Question: I have an outer div with a few inner divs like this:
HTML:
'''
<div class="clearfix bigBox">
<div class="bigBoxBody">
<div class="containerWithHeaderContent">
</div>
</div>
</div>
'''
CSS:
'''
#content .bigBox {
padding-bottom: 9px;
width: 100%;
}
#content .containerWithHeader, .containerWithHeaderContent {
padding: 10px 0;
width: 100%;
}
.clearfix:after {
clear: both;
content: " ";
display: block;
font-size: 0;
height: 0;
line-height: 0;
visibility: hidden;
width: 0;
}
'''
My problem is that the inner div ('bigBoxBody') does not seem to be getting the height in line with the height of the outer div ('bigBox').
Screen shot:
(The outer div is red, and the inner div is green.)

I am not sure what is wrong with this, or if there are any other things that need to be taken care of using CSS.
jsFiddle: <URL>
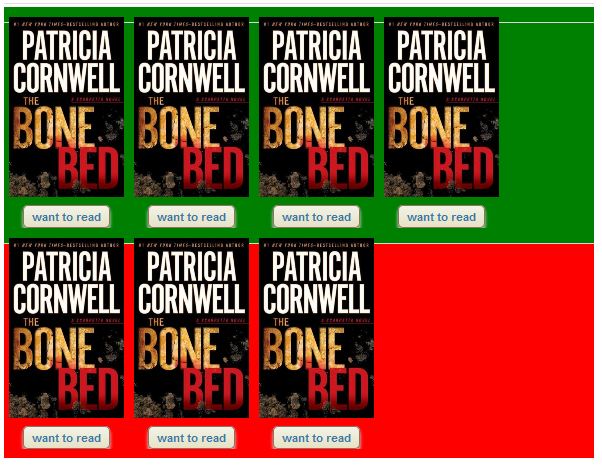
Answer: The divs won't naturally occupy the full vertical space available to them. See this <URL> for an example. The outer div is given an explicit height of 100 pixels, and the inner div has no height specified at all. The inner div thus only take up the space needed to display its contents.
'''
<div class="outer">
<div class="inner">
<p>Content here!</p>
</div>
</div>
'''
'''
.outer {
background: red;
height: 100px;
}
.inner {
background: green;
}
'''
If you want the inner div to take up all the vertical space available, set 'height:100%' in the CSS. See this <URL> for an example.
'''
.outer {
background: red;
height: 100px;
}
.inner {
background: green;
height: 100%; /* new line */
}
'''
I'm not sure if there are any more specifics to your problem as you are using a 'clearfix' CSS class that isn't shown in your example. Please let me know if there's something else missing for you to solve your problem.